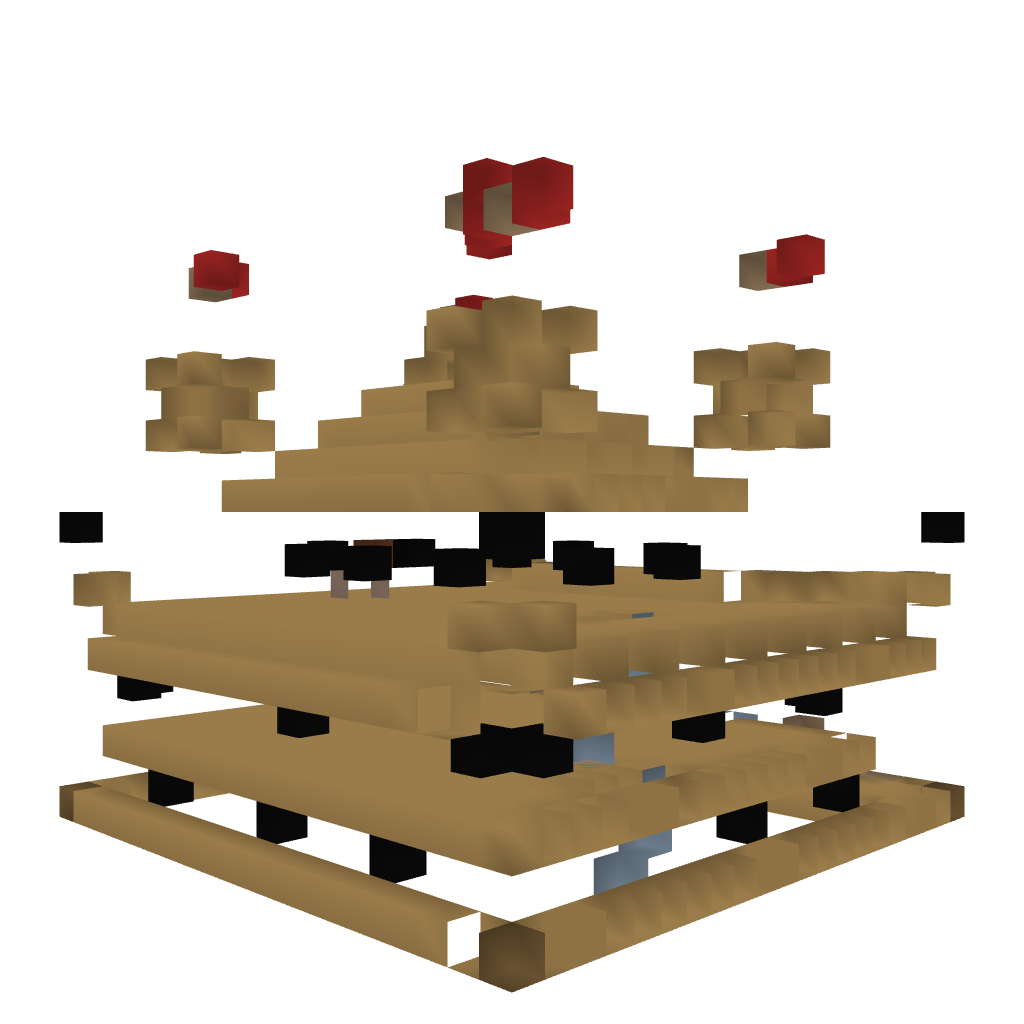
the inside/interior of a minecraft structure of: easy castle